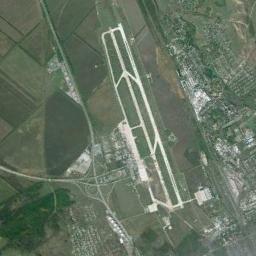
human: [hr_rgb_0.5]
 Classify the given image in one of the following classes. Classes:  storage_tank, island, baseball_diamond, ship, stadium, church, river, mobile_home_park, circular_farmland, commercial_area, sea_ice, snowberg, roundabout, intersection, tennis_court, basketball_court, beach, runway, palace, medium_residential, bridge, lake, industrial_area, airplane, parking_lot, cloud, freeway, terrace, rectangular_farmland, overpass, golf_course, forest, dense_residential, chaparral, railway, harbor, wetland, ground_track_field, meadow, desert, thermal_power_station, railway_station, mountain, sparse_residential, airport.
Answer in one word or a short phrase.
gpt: airport